Question:
I have this spritesheet and I have to repeat each column horizontally to the left for different backgrounds. How can I achieve this? I played arround with background-position, background-repeat and background-size but I can't achieve the desired behaviour. Anyone knows how to do this?
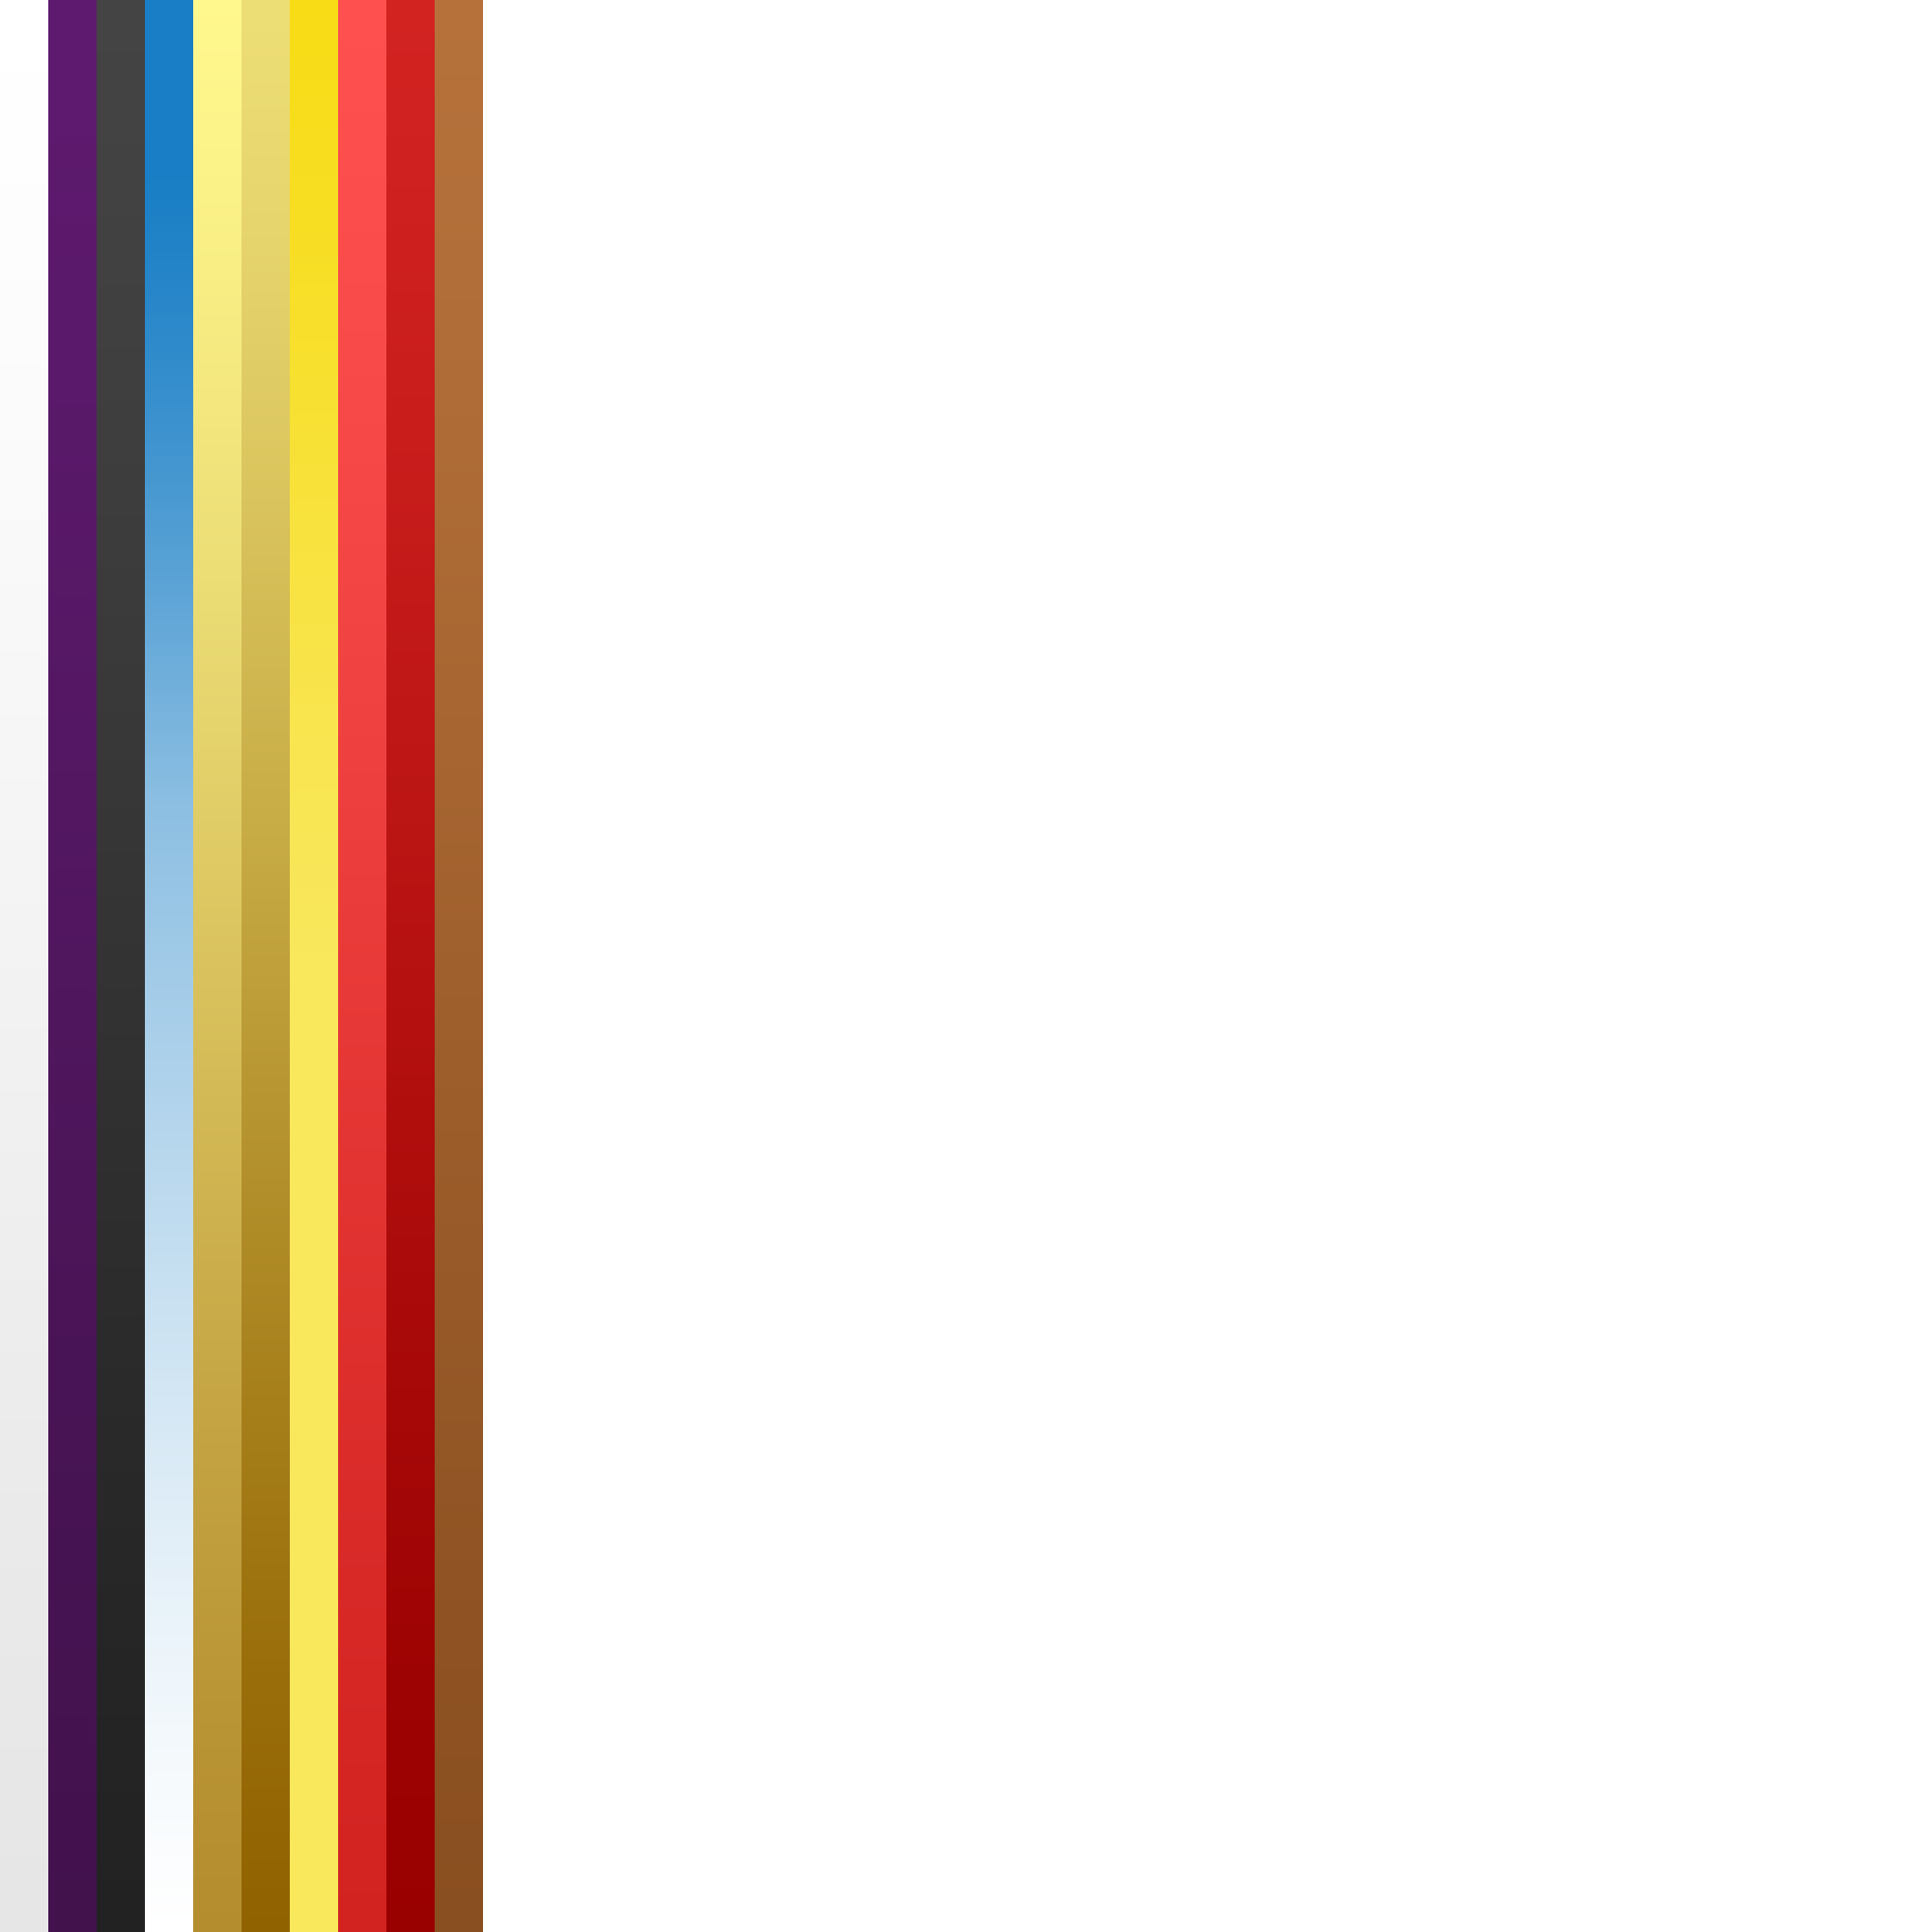
Answer: I better you can create sprite instead of .